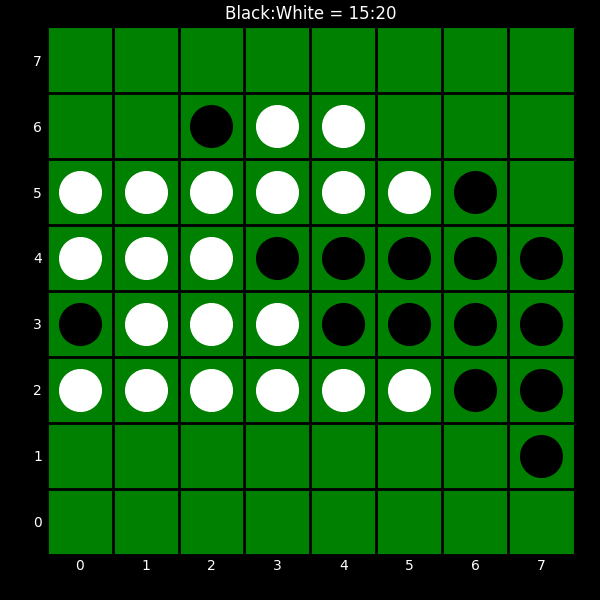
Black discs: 15
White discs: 20